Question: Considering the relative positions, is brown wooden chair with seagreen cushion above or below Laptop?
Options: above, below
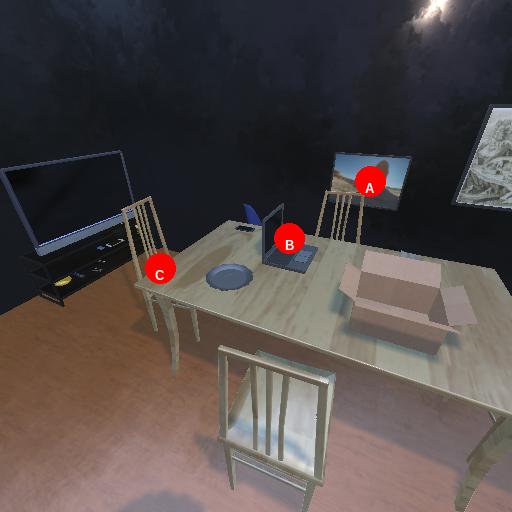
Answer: above